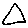
Label: triangle